Question: I am studying image processing these days and I am a beginner to the subject. I got stuck on the subject of convolution and how to implement it for images. Let me brief - there is a general formula of convolution for images like so:

'x(n1,n2)' represents a pixel in the output image, but I do not know what 'k1' and 'k2' stand for. Actually, this is what would like to learn. In order to implement this in some programming language, I need to know what 'k1' and 'k2' stand for. Can someone explain me this to me or lead me to an article? I would be really appreciative of any help.
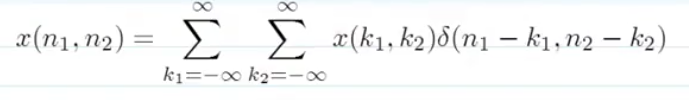
Answer: Convolution in this case deals with extracting out patches of image pixels that surround a target image pixel. When you perform image convolution, you perform this with what is known as a or or and this is usually much smaller than the size of the image itself.
For each target image pixel in the output image, you grab a neighbourhood of pixel values from the input, including the pixel that is at the same target coordinates in the input. The size of this neighbourhood coincides with exactly the same size as the mask. At that point, you the mask so that it's 180 degrees, then do an element-by-element multiplication of each value in the mask with the pixel values that coincide at each location in the neighbourhood. You add all of these up, and that is the output for the target pixel in the target image.
For example, let's say I had this small image:
'''
1 2 3 4 5
6 7 8 9 10
11 12 13 14 15
16 17 18 19 20
21 22 23 24 25
'''
And let's say I wanted to perform an averaging within a 3 x 3 window, so my mask would all be:
'''
[1 1 1]
1/9*[1 1 1]
[1 1 1]
'''
To perform 2D image convolution, rotating the mask by 180 degrees still gives us the same mask, and so let's say I wanted to find the output at row 2, column 2. The 3 x 3 neighbourhood I would extract is:
'''
1 2 3
6 7 8
11 12 13
'''
To find the output, I would multiply each value in the mask by the same location of the neighbourhood:
'''
[1 2 3 ] [1 1 1]
[6 7 8 ] ** (1/9)*[1 1 1]
[11 12 13] [1 1 1]
'''
Perform a point by point multiplication and adding the values would give us:
'''
1(1/9) + 2(1/9) + 3(1/9) + 6(1/9) + 7(1/9) + 8(1/9) + 11(1/9) + 12(1/9) + 13(1/9) = 63/9 = 7
'''
The output at location '(2,2)' in the output image would be 7.
Bear in mind that I didn't tackle the case where the mask would go out of bounds. Specifically, if I tried to find the output at row 1, column 1 for example, there would be five locations where the mask would go out of bounds. There are many ways to handle this. Some people consider those pixels outside to be zero. Other people like to the image border so that the border pixels are copied outside of the image dimensions. Some people like to pad the image using more sophisticated techniques like doing symmetric padding where the border pixels are a mirror reflection of what's inside the image, or a circular padding where the border pixels are copied from the other side of the image.
That's beyond the scope of this post, but in your case, start with the most simplest case where any pixels that go outside the bounds of the image when you're collecting neighbourhoods, set those to zero.
---
Now, what does 'k1' and 'k2' mean? 'k1' and 'k2' denote the with respect to the centre of the neighbourhood and mask. Notice that the 'n1 - k1' and 'n2 - k2' are important in the sum. The output position is denoted by 'n1' and 'n2'. Therefore, 'n1 - k1' and 'n2 - k2' are the with respect to this centre in both the horizontal sense 'n1 - k1' and the vertical sense 'n2 - k2'. If we had a '3 x 3' mask, the centre would be 'k1 = k2 = 0'. The top-left corner would be 'k1 = k2 = -1'. The bottom right corner would be 'k1 = k2 = 1'. The reason why they go to infinity is because we need to make sure we cover elements in the mask. Masks are finite in size so that's just to ensure that we cover all of the mask elements. Therefore, the above sum simplifies to that point by point summation I was talking about earlier.
---
Here's a better illustration where the mask is a vertical Sobel filter which finds vertical gradients in an image:

<URL>
As you can see, for each output pixel in the target image, we take a look at a neighbourhood of pixels in the same spatial location in the input image, and that's 3 x 3 in this case, we perform a weighted element by element sum between the mask and the neighbourhood and we set the output pixel to be the total sum of these weighted elements. Bear in mind that this example rotate the mask by 180 degrees, but that's what you do when it comes to convolution.
---
Hope this helps!